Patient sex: F
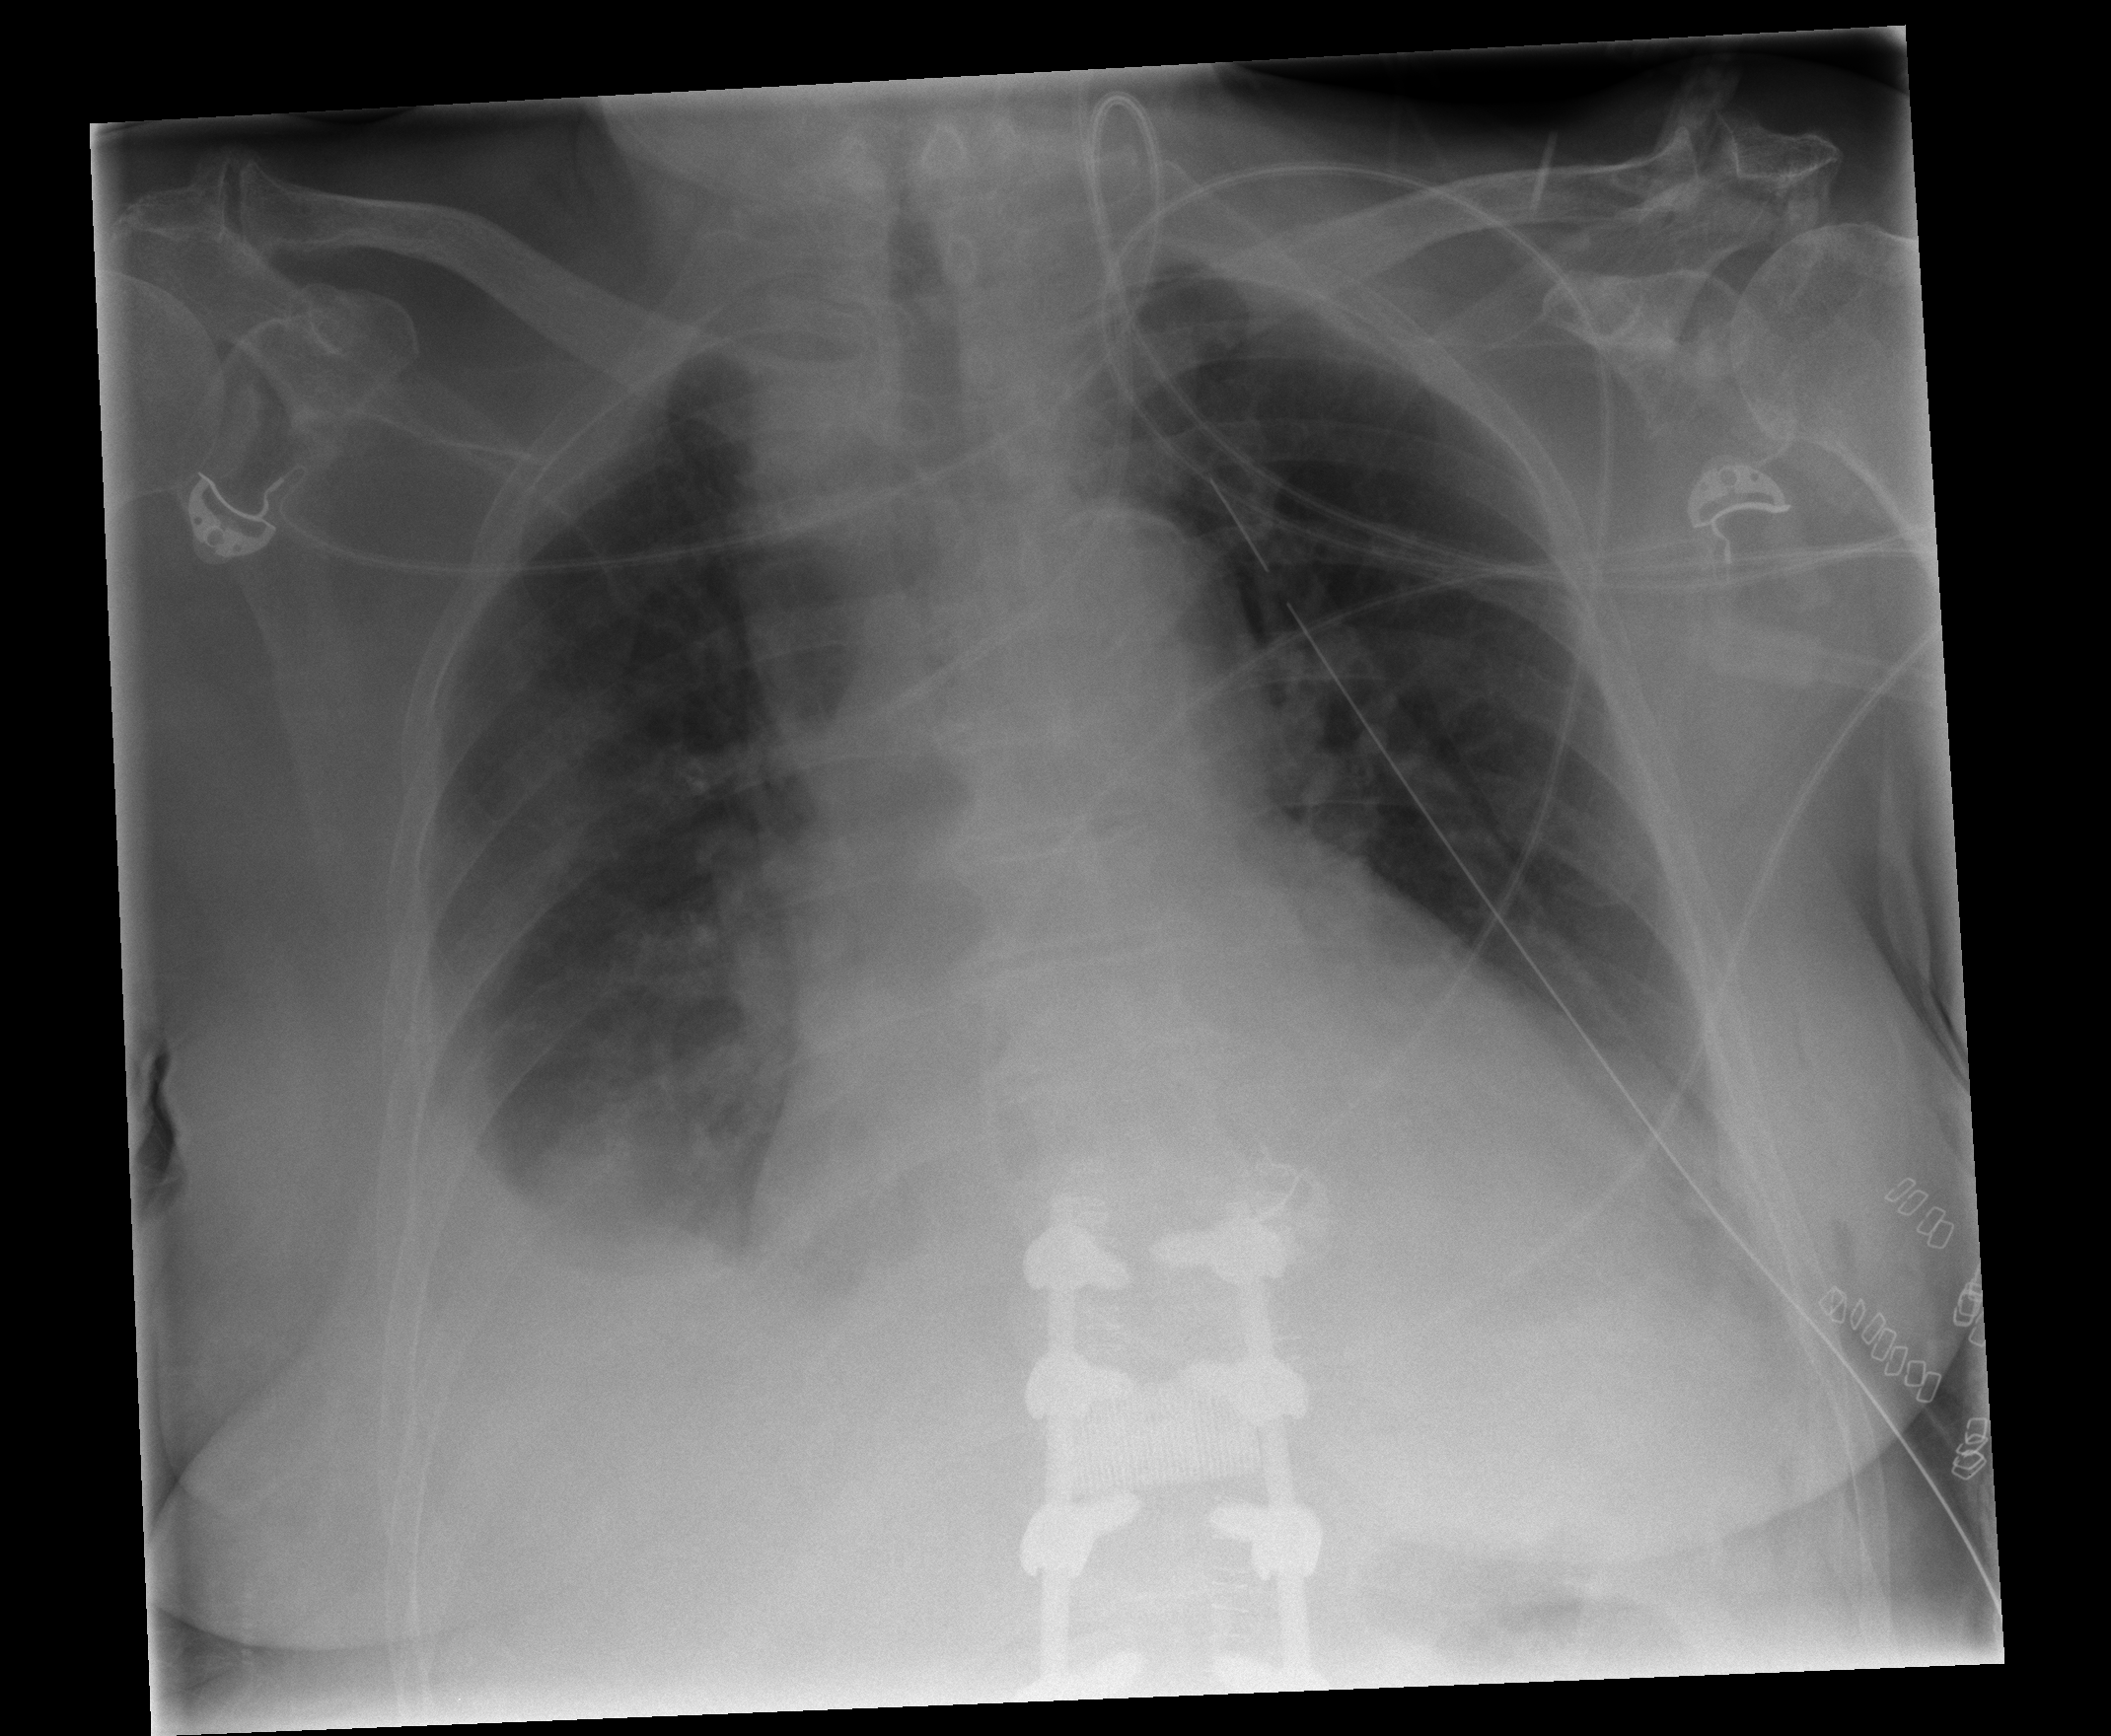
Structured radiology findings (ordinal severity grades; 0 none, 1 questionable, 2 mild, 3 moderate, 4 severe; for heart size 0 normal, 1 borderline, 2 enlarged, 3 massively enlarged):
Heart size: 2
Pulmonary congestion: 0
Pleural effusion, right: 2
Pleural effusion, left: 2
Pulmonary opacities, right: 0
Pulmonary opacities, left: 0
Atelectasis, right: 2
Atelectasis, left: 2